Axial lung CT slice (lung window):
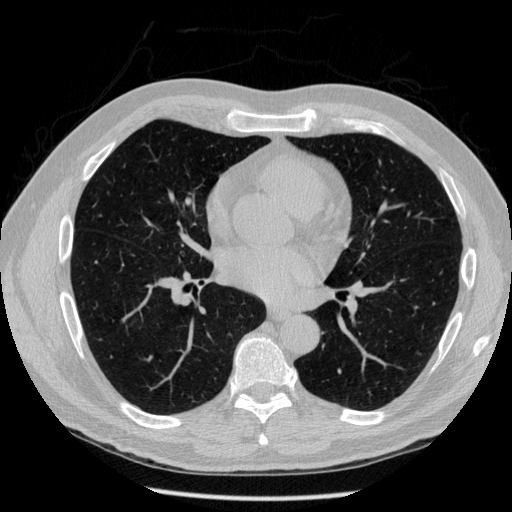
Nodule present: no